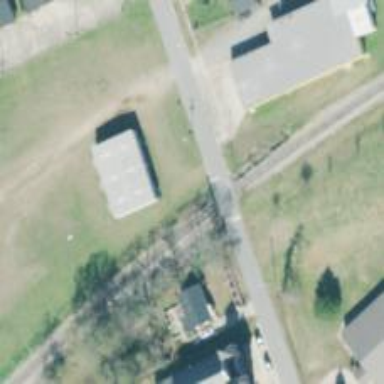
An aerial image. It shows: Railway level crossing.